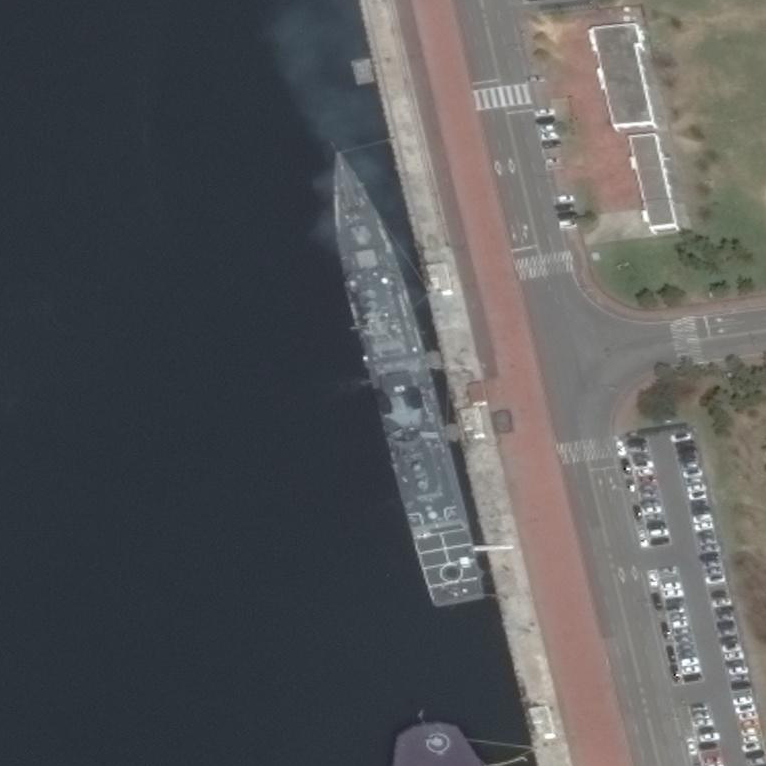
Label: cruiser